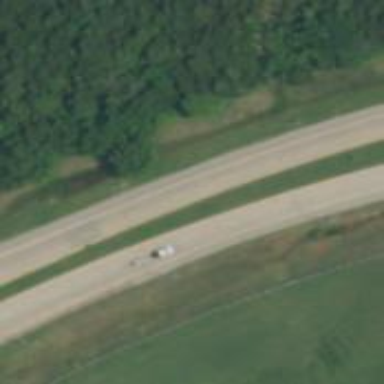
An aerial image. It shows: Primary highway.